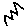
Label: zigzag